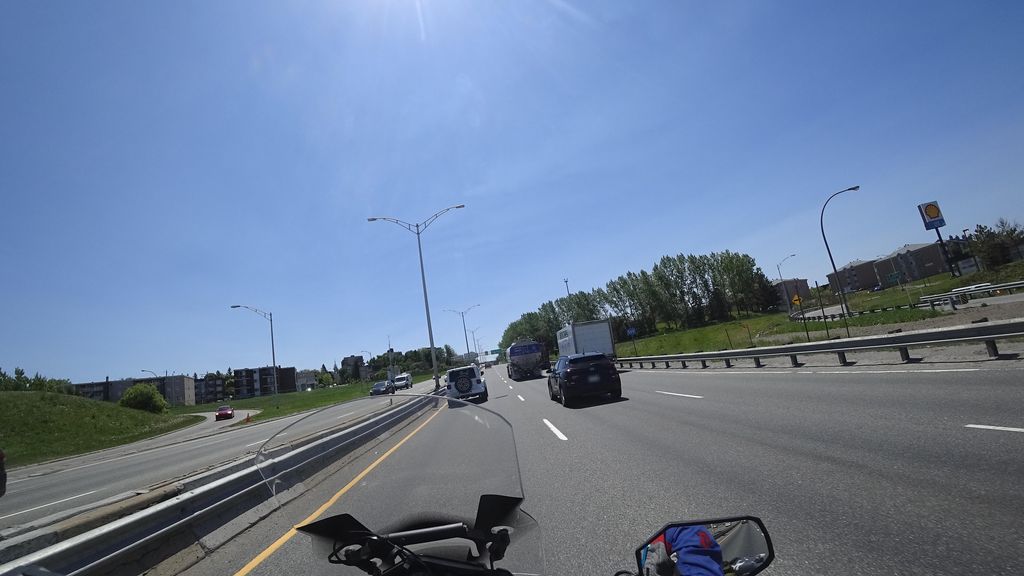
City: quebec_city